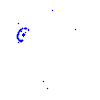
Particle: kaon